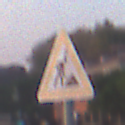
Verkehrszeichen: Arbeitsstelle
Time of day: SunriseSunset
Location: Outdoor (Urban)
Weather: Clear
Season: NotSpecified
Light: Natural